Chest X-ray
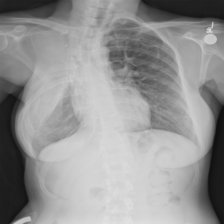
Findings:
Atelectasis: negative
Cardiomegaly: negative
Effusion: negative
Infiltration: negative
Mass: negative
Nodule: negative
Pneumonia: negative
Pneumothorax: negative
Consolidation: negative
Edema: negative
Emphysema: negative
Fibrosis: negative
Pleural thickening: negative
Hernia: negative